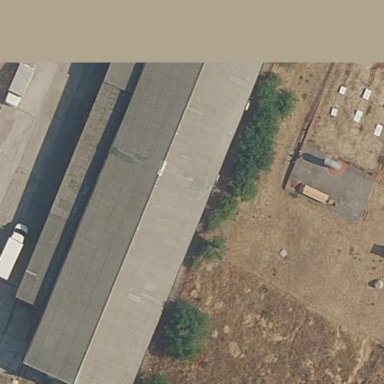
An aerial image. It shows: Industrial building used for residential purposes.